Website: macys
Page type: delivery-shipping
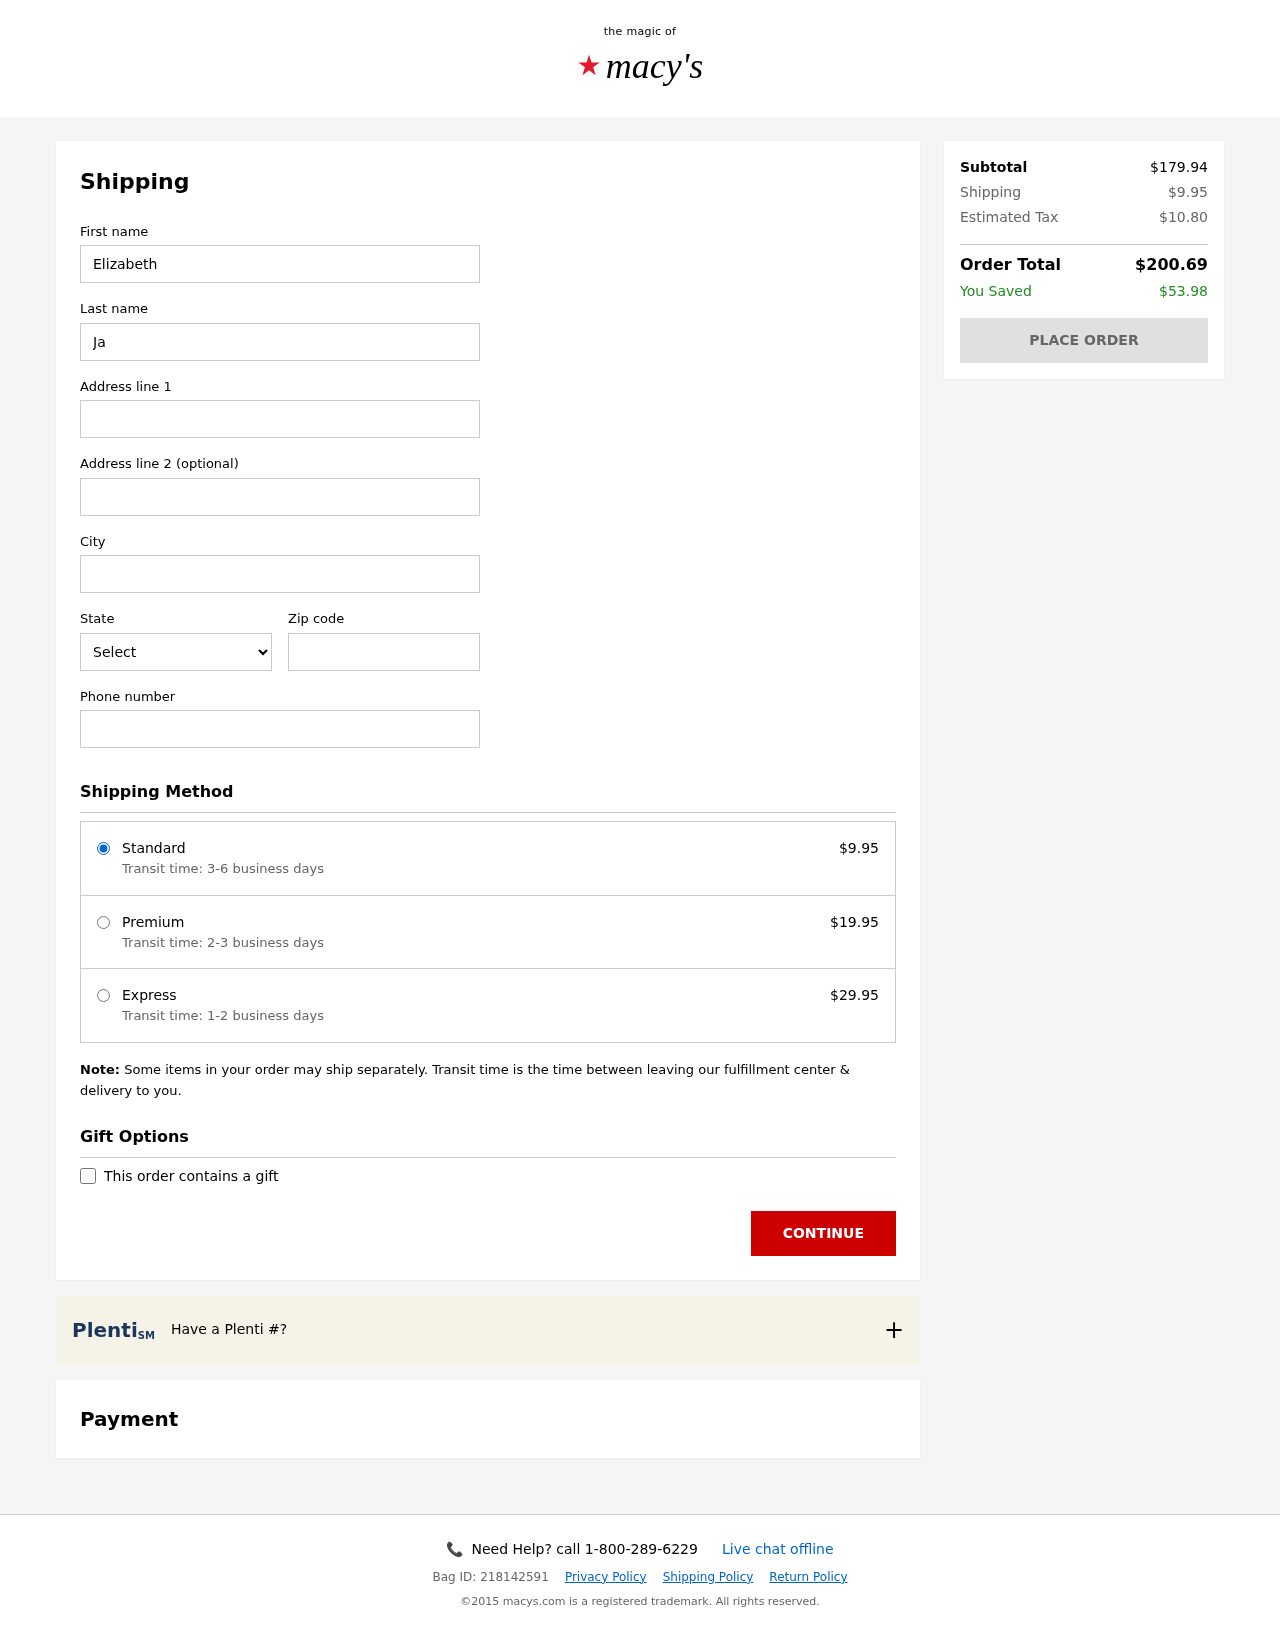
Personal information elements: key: PII_CITY
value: Lake Patrickmouth
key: PII_FIRSTNAME
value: Elizabeth
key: PII_LASTNAME
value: Jackson
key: PII_PHONE
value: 2257074389
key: PII_POSTCODE
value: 78774
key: PII_STATE_ABBR
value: MN
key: PII_STREET
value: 743 Deborah Light
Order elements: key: ORDER_SHIPPING_COST
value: $9.95
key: ORDER_SHIPPING_PREMIUM
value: $19.95
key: ORDER_SHIPPING_EXPRESS
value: $29.95
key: ORDER_SUBTOTAL
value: $179.94
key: ORDER_TAX
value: $10.80
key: ORDER_TOTAL
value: $200.69
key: ORDER_SAVINGS
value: $53.98